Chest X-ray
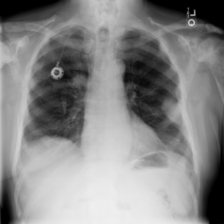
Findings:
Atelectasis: negative
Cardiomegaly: negative
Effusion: negative
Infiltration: negative
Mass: negative
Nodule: negative
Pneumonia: negative
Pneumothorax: negative
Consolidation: negative
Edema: negative
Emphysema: negative
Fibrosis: negative
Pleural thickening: negative
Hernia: negative